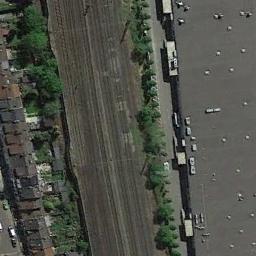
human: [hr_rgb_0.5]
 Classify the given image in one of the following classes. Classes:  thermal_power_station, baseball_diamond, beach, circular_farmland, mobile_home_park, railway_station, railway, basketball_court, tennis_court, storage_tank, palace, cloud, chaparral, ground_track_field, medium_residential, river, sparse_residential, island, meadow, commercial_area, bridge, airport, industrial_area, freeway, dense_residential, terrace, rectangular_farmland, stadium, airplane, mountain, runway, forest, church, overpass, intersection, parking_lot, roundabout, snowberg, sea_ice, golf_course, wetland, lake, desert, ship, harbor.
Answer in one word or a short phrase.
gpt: railway